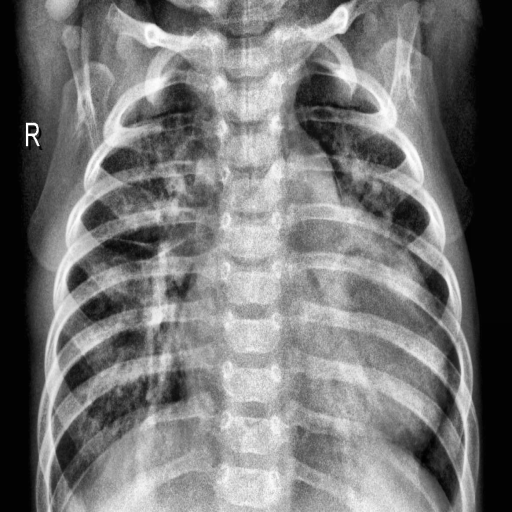
Finding: PNEUMONIA